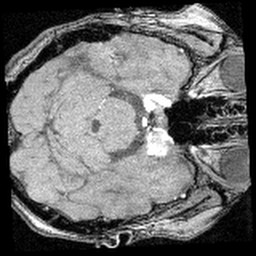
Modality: angio
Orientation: axial
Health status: ill
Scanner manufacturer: siemens
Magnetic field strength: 3 T
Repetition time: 0.023 s
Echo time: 0.0042 s